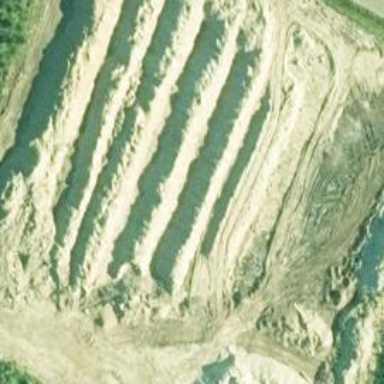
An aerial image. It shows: Quarry area.